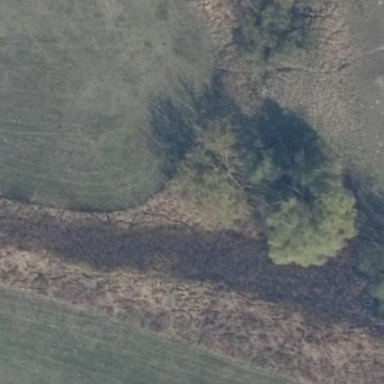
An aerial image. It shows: Wetland area characterized by wet meadow.